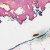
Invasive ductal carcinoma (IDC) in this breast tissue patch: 0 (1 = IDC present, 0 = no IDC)